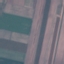
Land use / land cover class: AnnualCrop